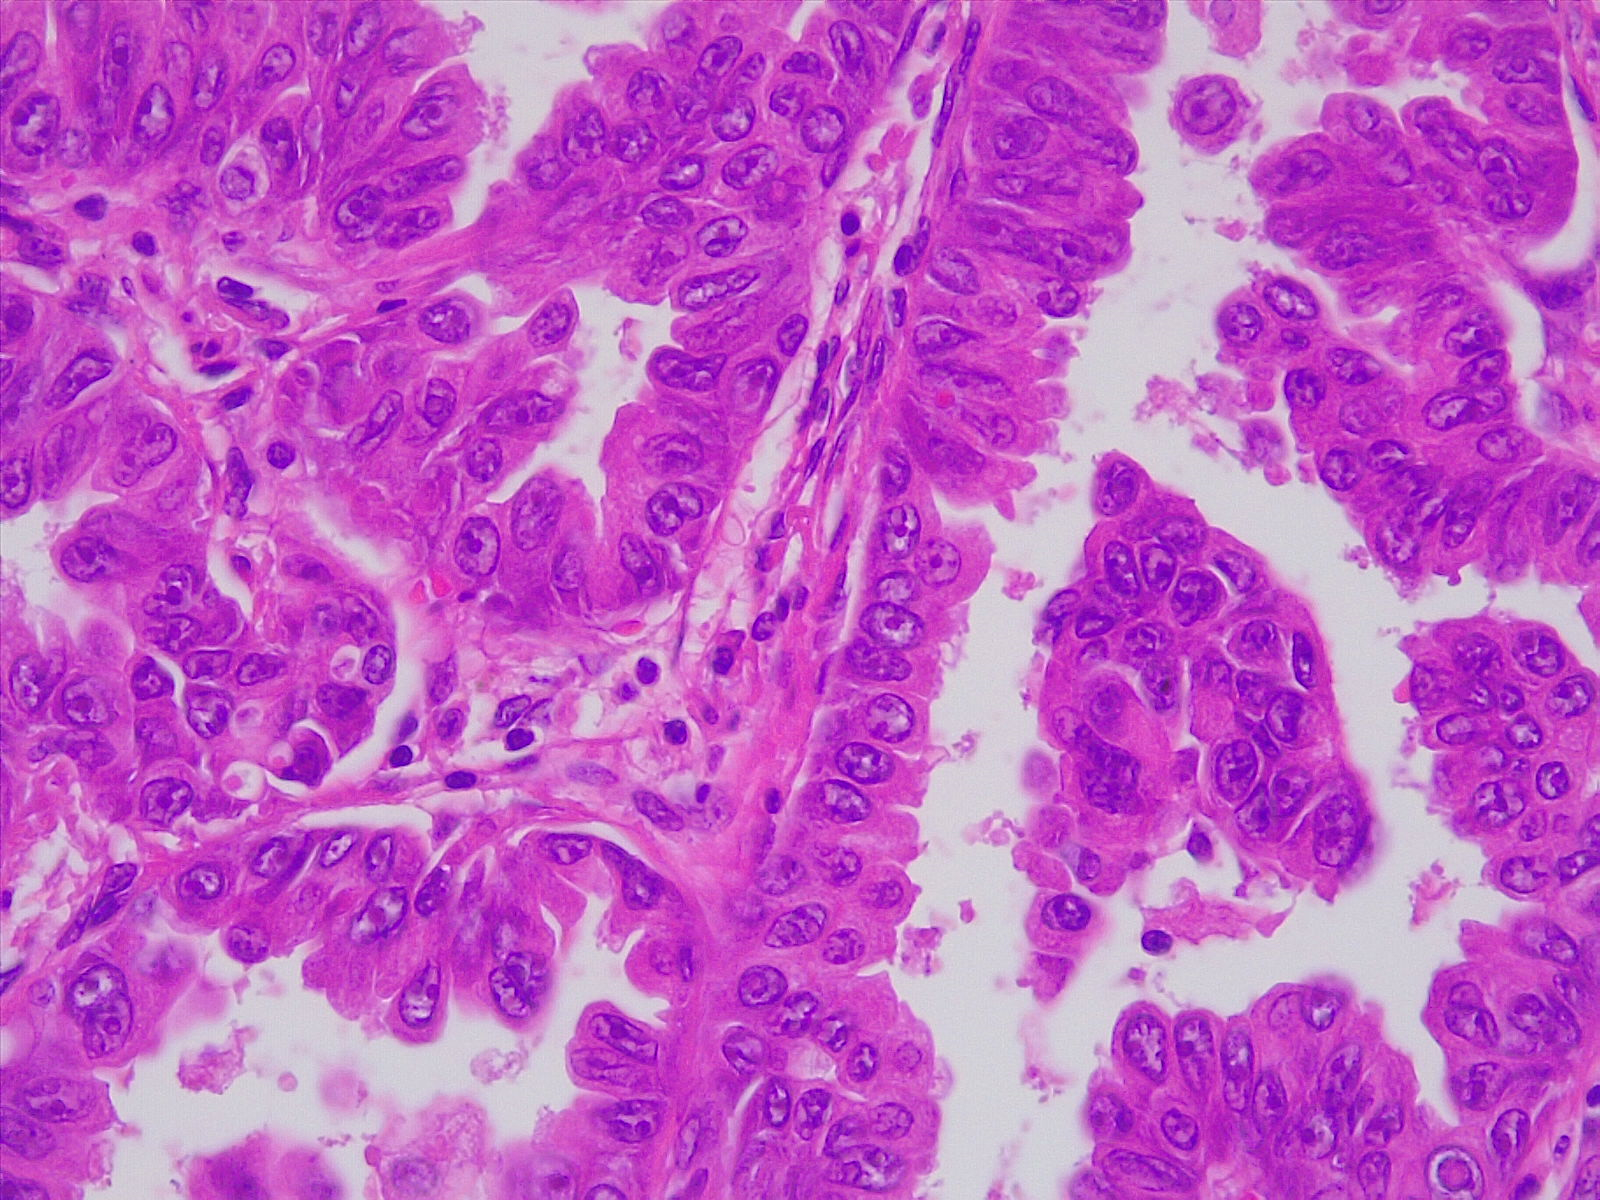
Label: lung adenocarcinoma, well differentiated